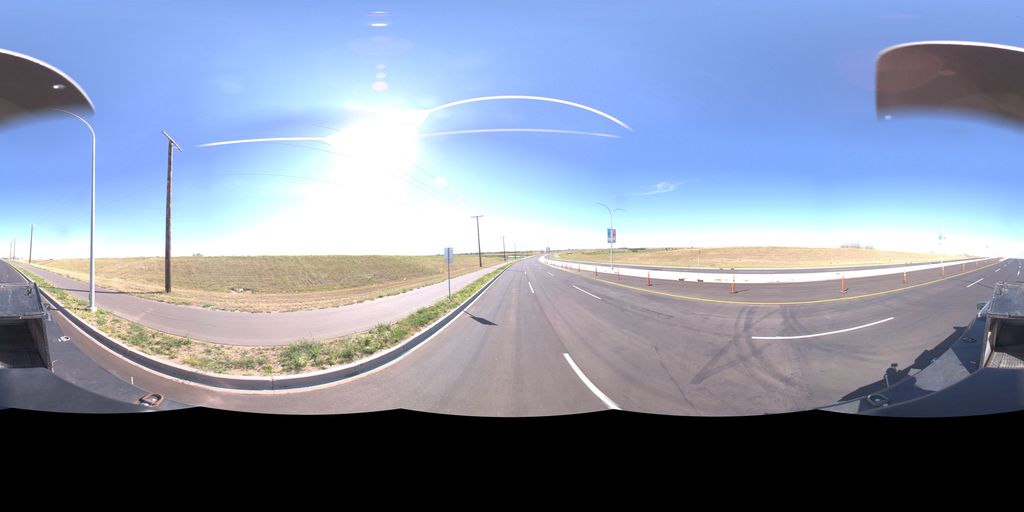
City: saskatoon